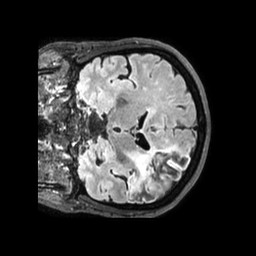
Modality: FLAIR
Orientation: coronal
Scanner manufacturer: philips
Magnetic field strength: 3 T
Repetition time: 4.8 s
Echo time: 0.34 s